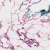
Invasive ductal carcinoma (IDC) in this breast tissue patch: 0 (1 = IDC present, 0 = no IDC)